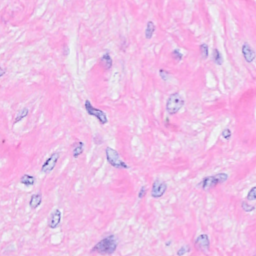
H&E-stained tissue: Breast